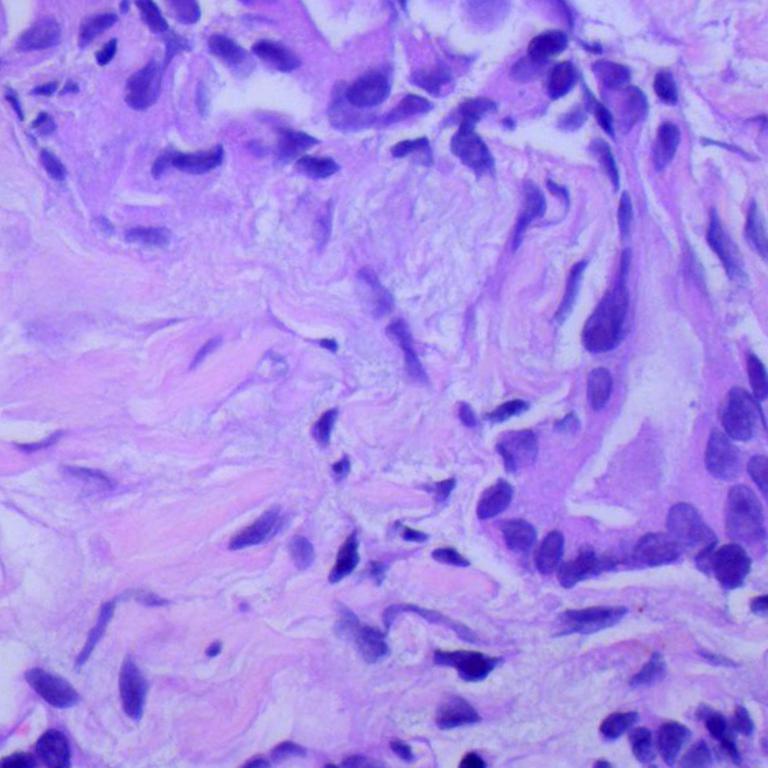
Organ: lung
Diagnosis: adenocarcinomas